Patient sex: F
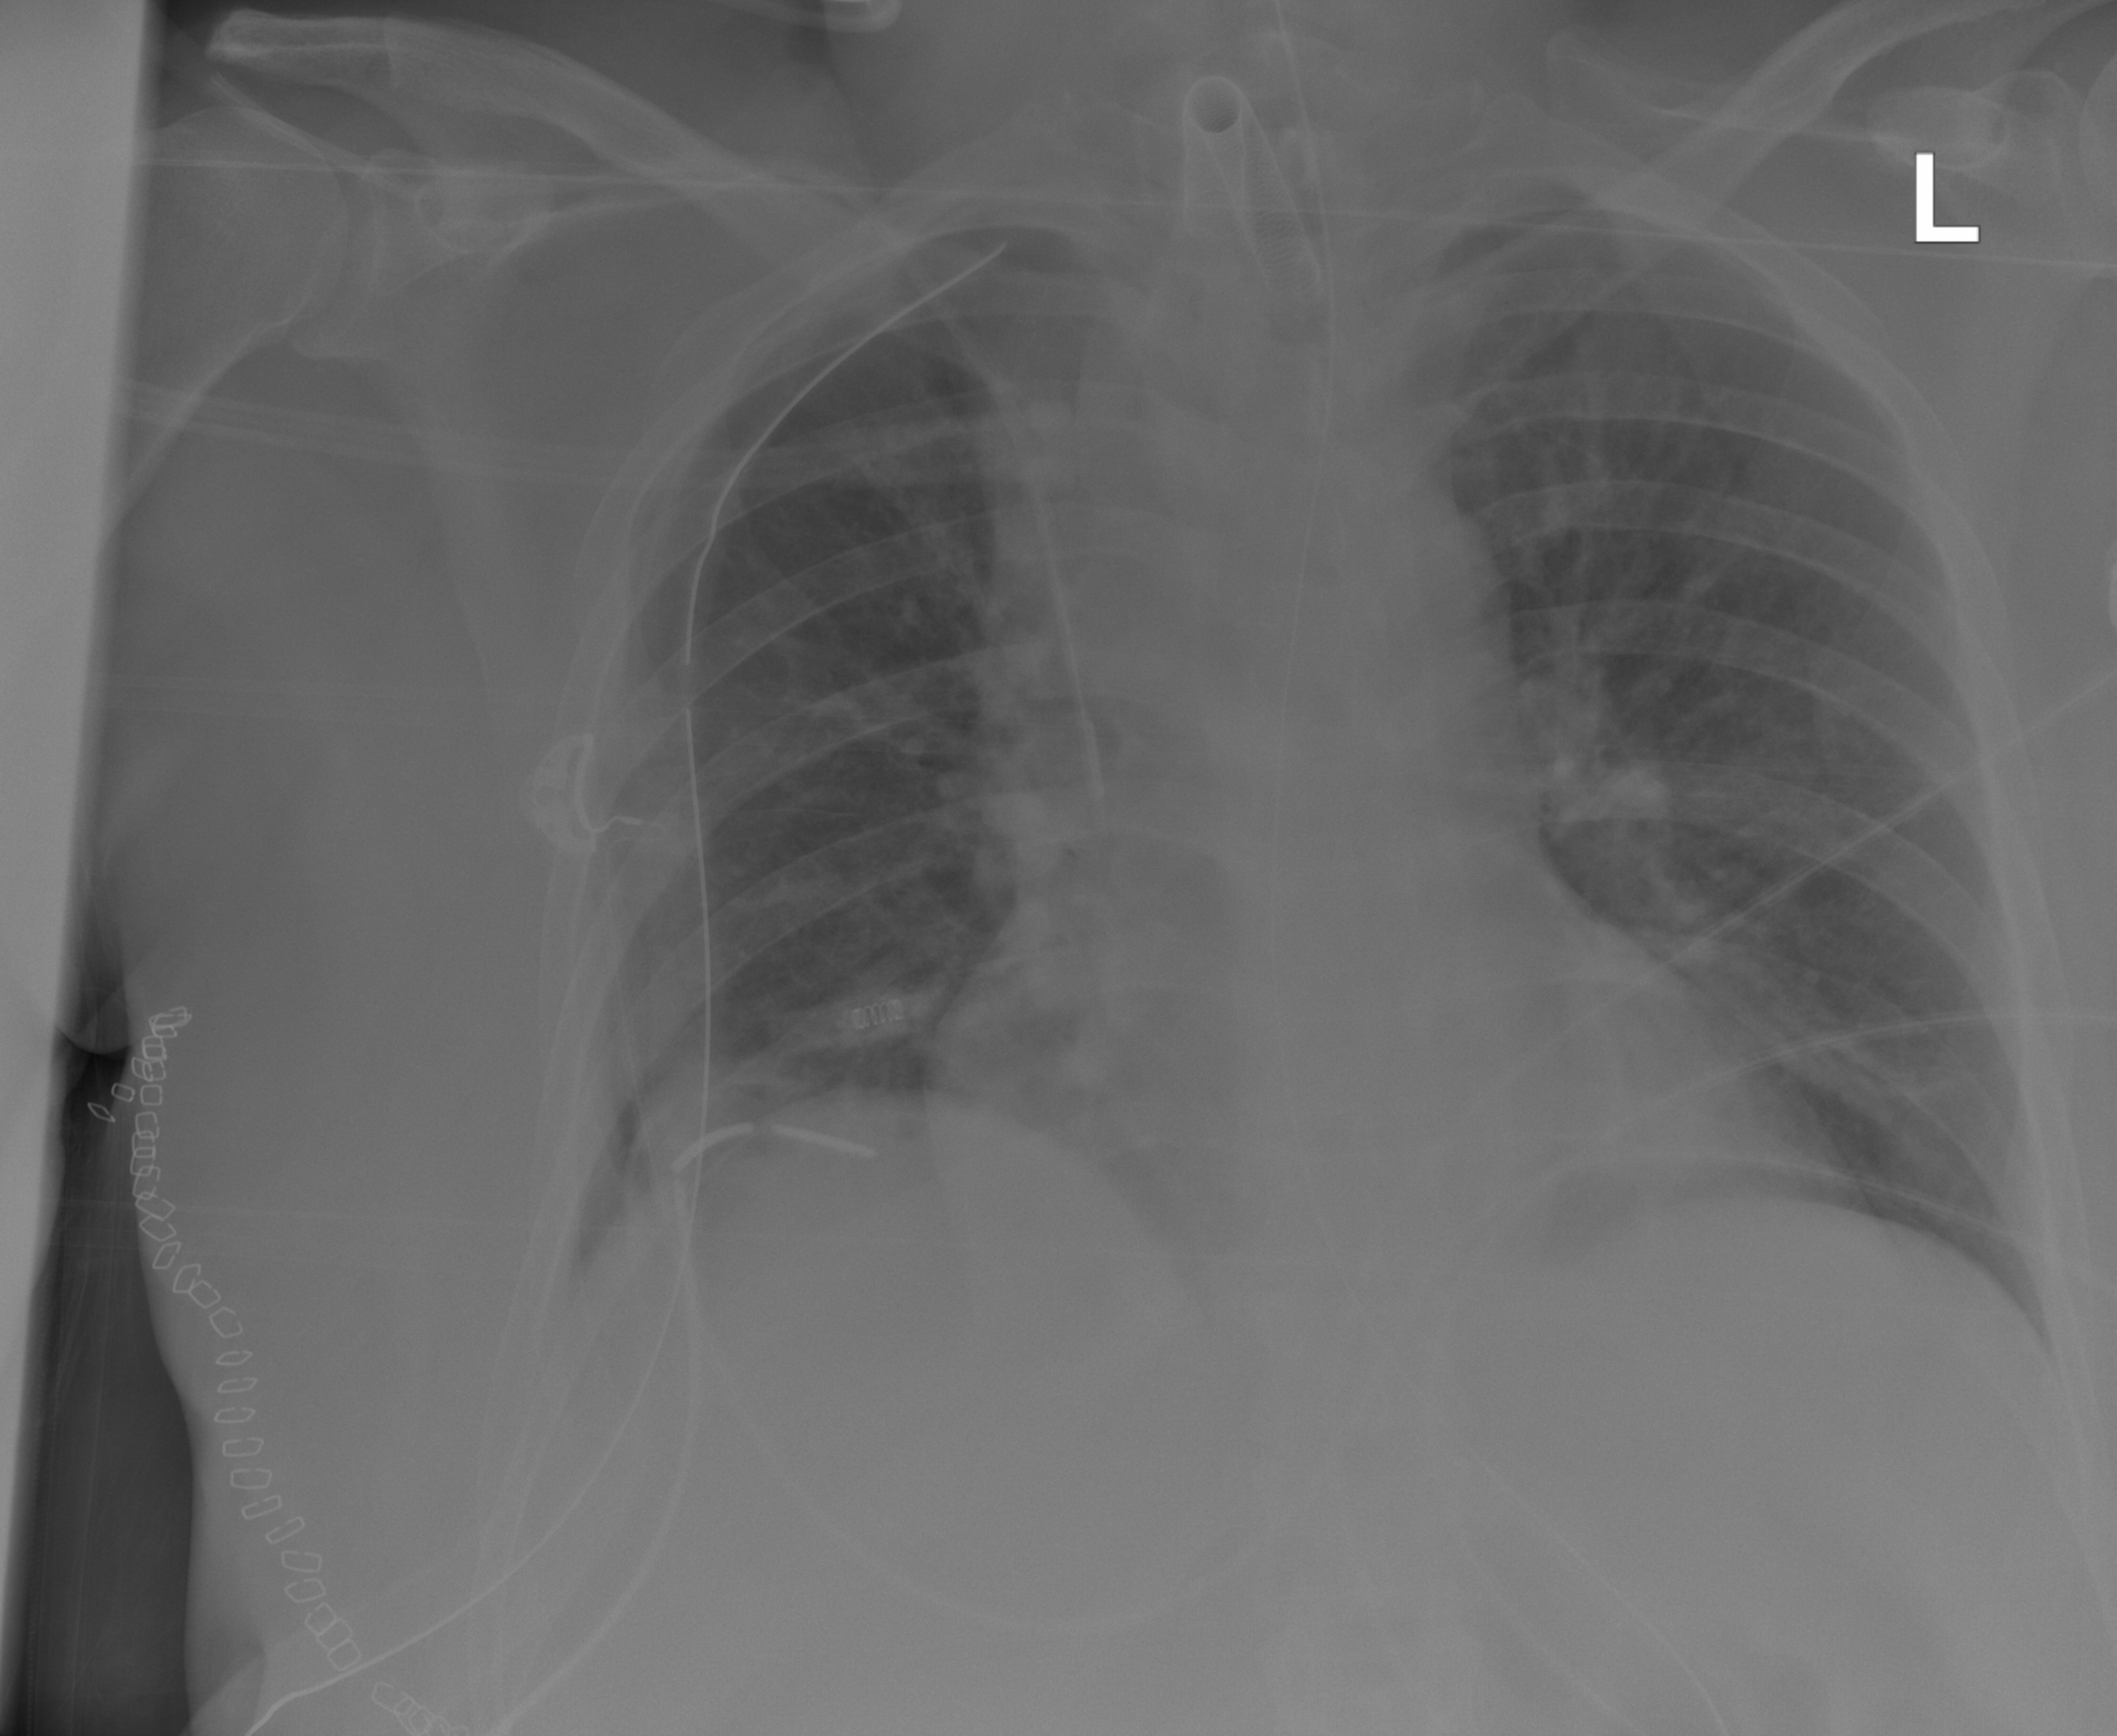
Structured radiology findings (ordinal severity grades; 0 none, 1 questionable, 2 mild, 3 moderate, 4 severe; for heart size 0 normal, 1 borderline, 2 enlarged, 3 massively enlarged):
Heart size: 1
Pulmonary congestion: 2
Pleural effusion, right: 0
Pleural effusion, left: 0
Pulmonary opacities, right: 0
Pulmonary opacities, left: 0
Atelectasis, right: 0
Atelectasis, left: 0